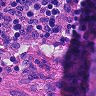
Metastatic tissue present: no